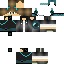
A male human skin with medium skin, wearing brown long hair dressed in a blue hoodie and black pants, featuring a closed mouth.